Question: I have defined a simple proxy service in WSO2 ESB(4.8.1) which is listening over a QUEUE via JMS. This service after reading the message send it to another queue.
When i define inline endpoint then it works fine, but if i refer to a registry endpoint then WSO2 ESB gives me error and does not allow me to modify the service.
'''
<?xml version="1.0" encoding="UTF-8"?>
<proxy xmlns="http://ws.apache.org/ns/synapse"
name="FailOverTest"
transports="jms"
statistics="disable"
trace="disable"
startOnLoad="true">
<target>
<inSequence>
<property name="OUT_ONLY" value="true" scope="default" type="STRING"/>
<log level="full"/>
<property name="ClientApiNonBlocking" action="remove" scope="axis2"/>
<send>
<endpoint key="gov:/repository/Endpoints/EndpointFailover.xml"/>
</send>
<log level="full"/>
</inSequence>
<faultSequence>
<property name="SET_ROLLBACK_ONLY"
value="true"
scope="axis2"
type="STRING"/>
<log level="custom">
<property name="ERROR_CODE" expression="get-property('ERROR_CODE')"/>
<property name="ERROR_MESSAGE" expression="get-property('ERROR_MESSAGE')"/>
<property name="ERROR_DETAIL" expression="get-property('ERROR_DETAIL')"/>
<property name="ERROR_EXCEPTION" expression="get-property('ERROR_EXCEPTION')"/>
<property name="Transaction Action" value="Rollbacked"/>
</log>
</faultSequence>
</target>
<parameter name="transport.jms.ContentType">
<rules>
<jmsProperty>contentType</jmsProperty>
<default>application/xml</default>
</rules>
</parameter>
<parameter name="transport.jms.ConnectionFactory">myQueueConnectionFactory</parameter>
<parameter name="transport.jms.DestinationType">queue</parameter>
<parameter name="transport.jms.Destination">FailOverRequest</parameter>
<parameter name="originator">ServiceAdmin</parameter>
<description/>
</proxy>
'''
'''
<?xml version="1.0" encoding="UTF-8"?>
<endpoint>
<address uri="jms:/FailOverResponse?transport.jms.ConnectionFactoryJNDIName=QueueConnectionFactory&amp;java.naming.factory.initial=org.apache.activemq.jndi.ActiveMQInitialContextFactory&amp;java.naming.provider.url=tcp://localhost:61616&amp;transport.jms.DestinationType=queue" format="pox">
</address>
</endpoint>
'''

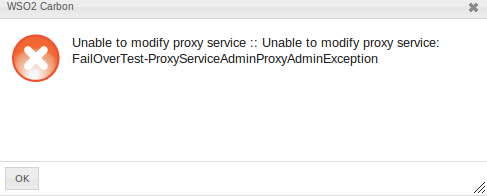
Answer: This error may occur if you are attempting to modify the endpoint through Source View. The Design-View endpoint modification has a nice feature that allows browsing of the registry, and it will format the link to registry endpoints successfully every time. Please try that Design-view to modify your endpoint.